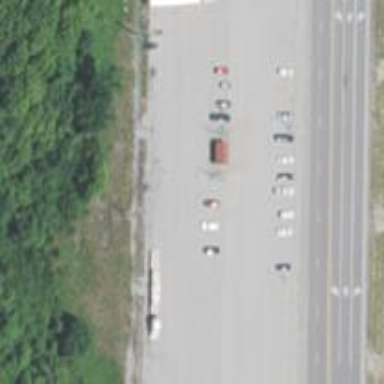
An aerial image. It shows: Park and ride parking facility with surface parking.